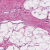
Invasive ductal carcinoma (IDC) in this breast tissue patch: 0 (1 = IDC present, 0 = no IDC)